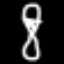
Label: hourglass